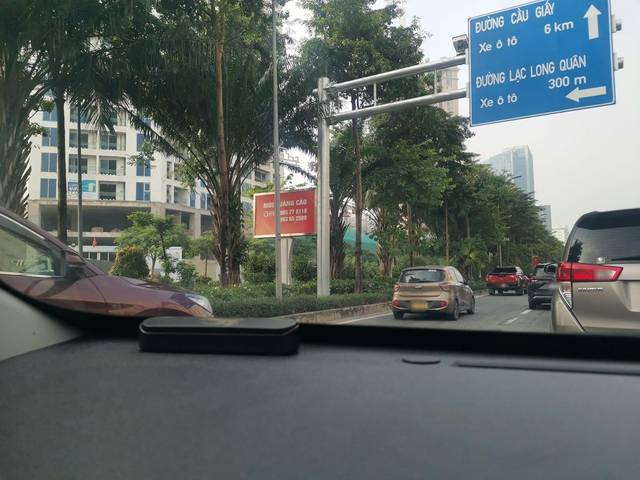
Region: Vietnam
Coordinates: 21.073, 105.81